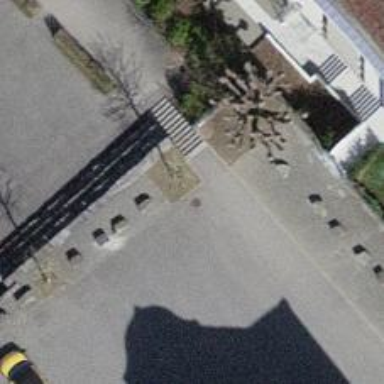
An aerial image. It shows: Road with steps.